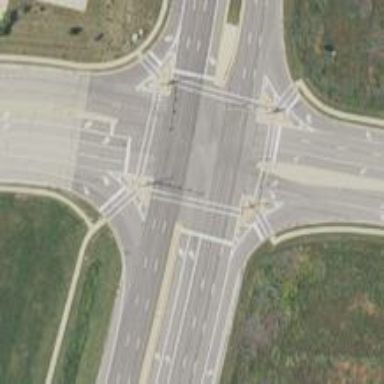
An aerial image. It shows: Road marking with turn dashes.